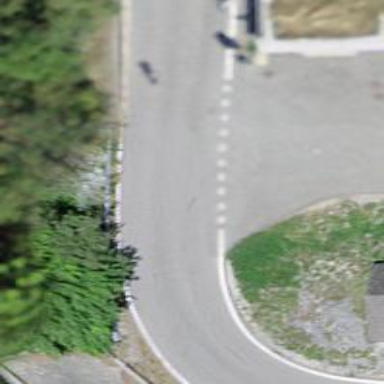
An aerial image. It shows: Bus stop located at mountain pass with platform for public transport.